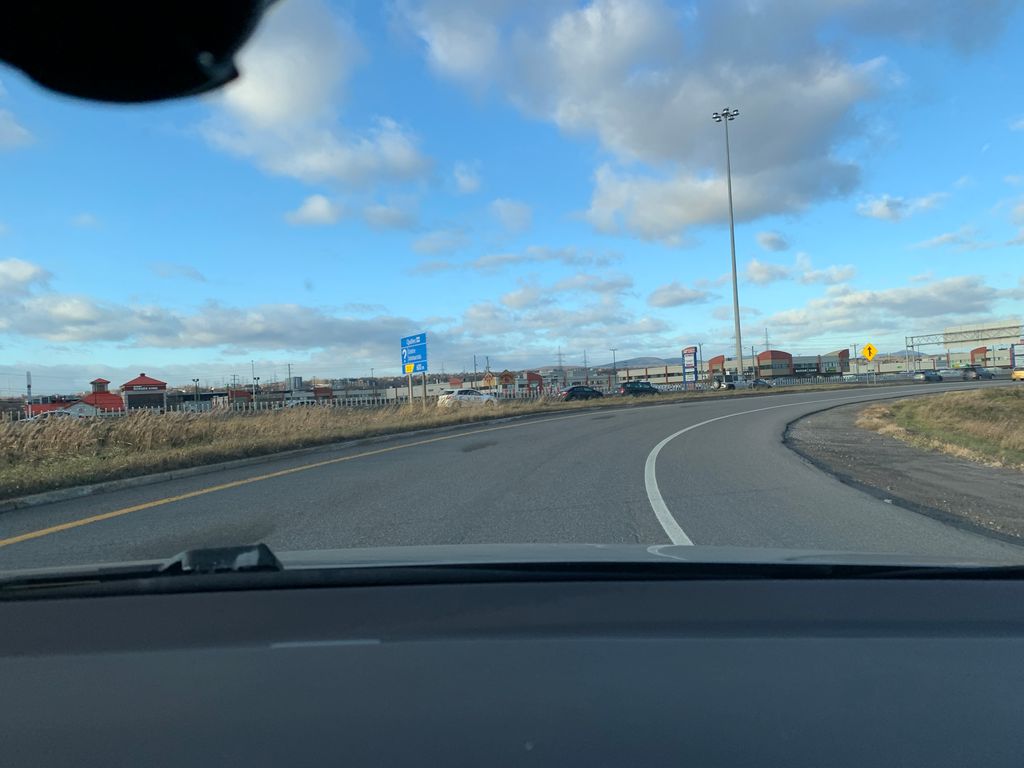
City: quebec_city